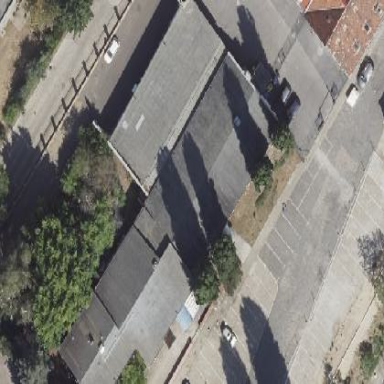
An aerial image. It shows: Commercial building.